Field crop: maize
Growth stage: 2
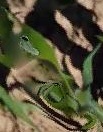
Species: maize